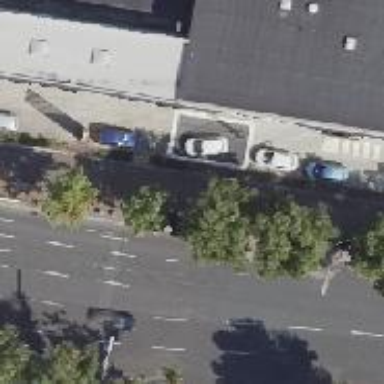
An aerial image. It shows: Deciduous broadleaved tree. There is parking obstacle present.